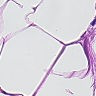
Metastatic tissue present: no